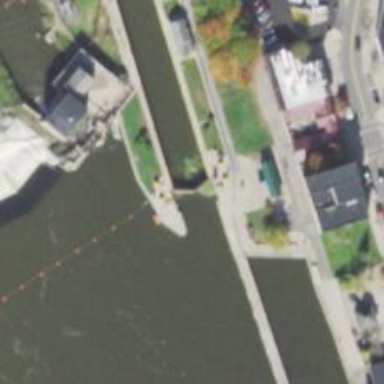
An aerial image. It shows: Lock gate on waterway.